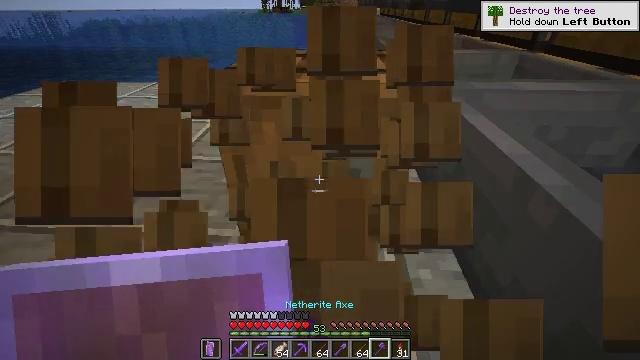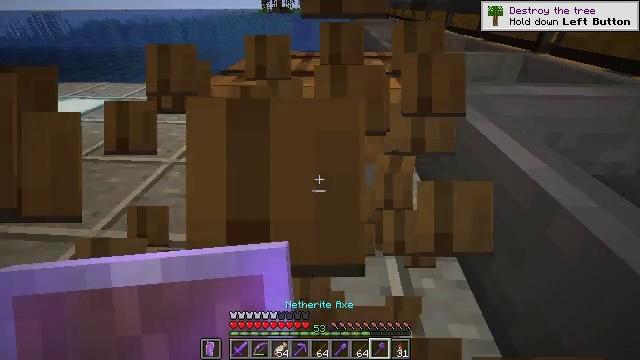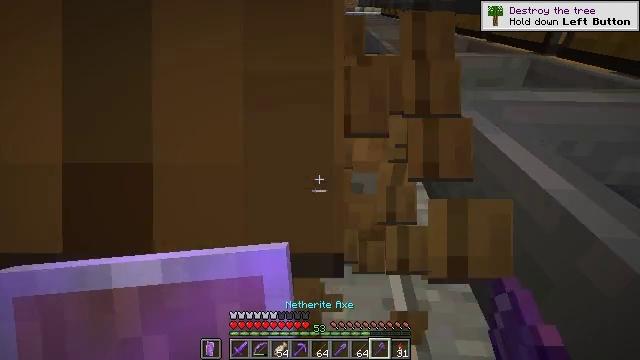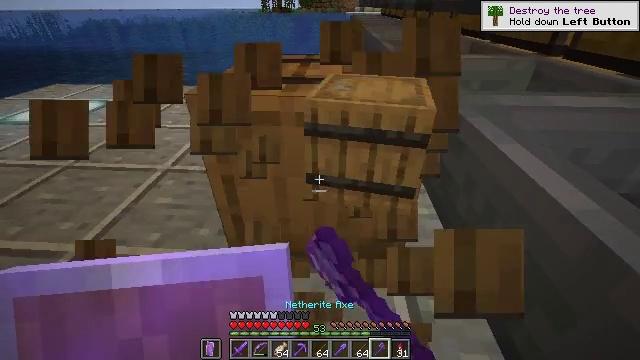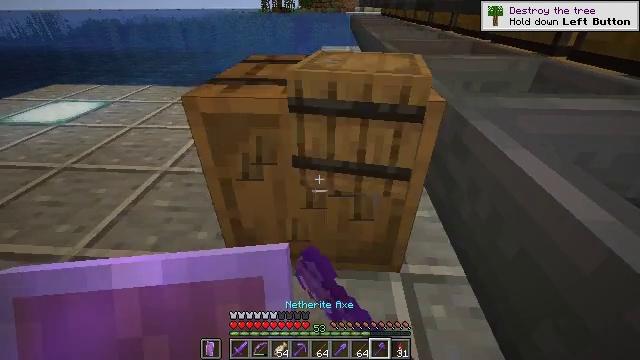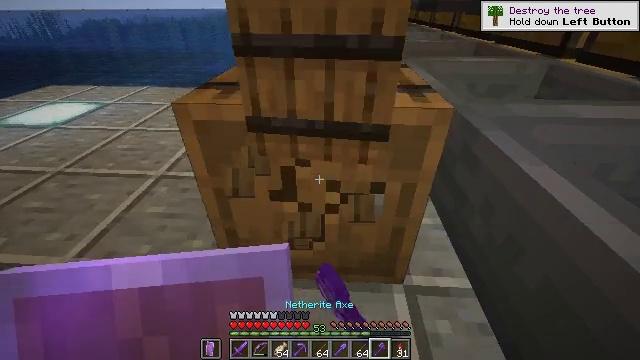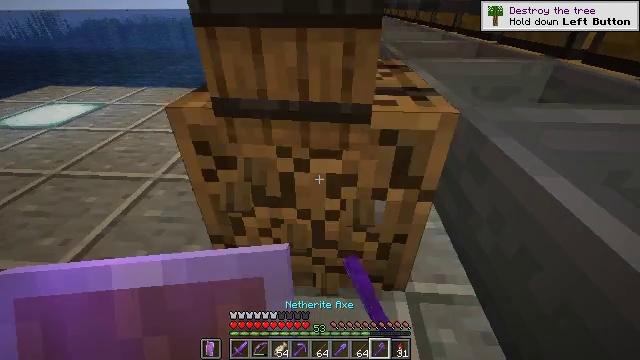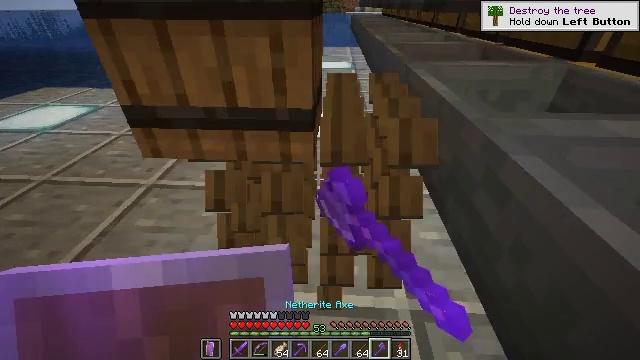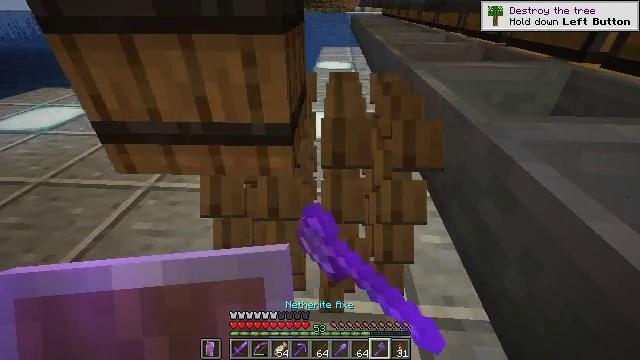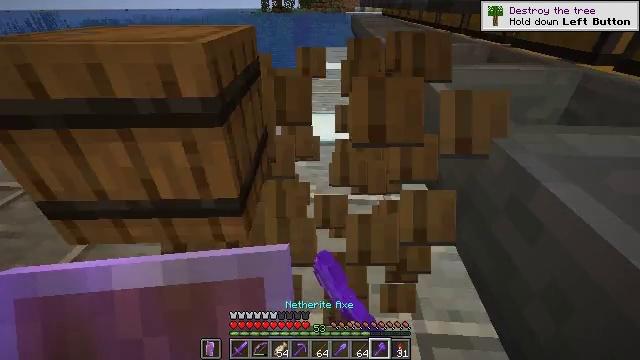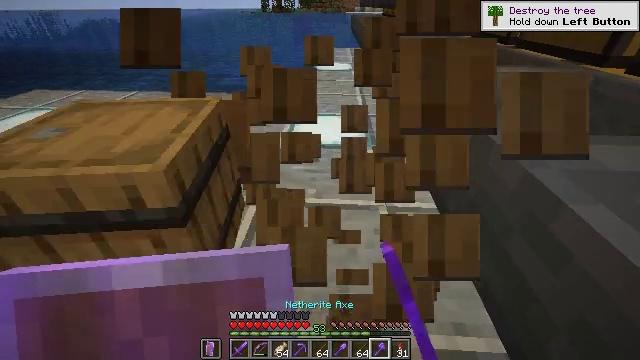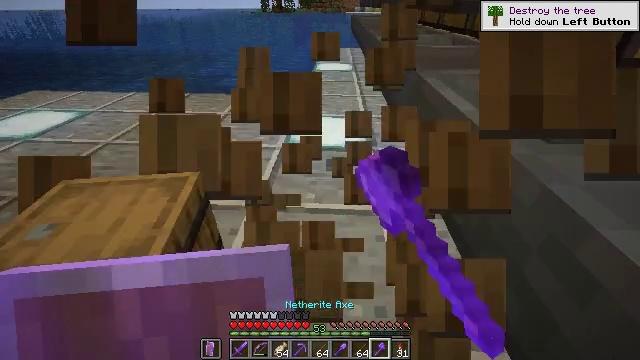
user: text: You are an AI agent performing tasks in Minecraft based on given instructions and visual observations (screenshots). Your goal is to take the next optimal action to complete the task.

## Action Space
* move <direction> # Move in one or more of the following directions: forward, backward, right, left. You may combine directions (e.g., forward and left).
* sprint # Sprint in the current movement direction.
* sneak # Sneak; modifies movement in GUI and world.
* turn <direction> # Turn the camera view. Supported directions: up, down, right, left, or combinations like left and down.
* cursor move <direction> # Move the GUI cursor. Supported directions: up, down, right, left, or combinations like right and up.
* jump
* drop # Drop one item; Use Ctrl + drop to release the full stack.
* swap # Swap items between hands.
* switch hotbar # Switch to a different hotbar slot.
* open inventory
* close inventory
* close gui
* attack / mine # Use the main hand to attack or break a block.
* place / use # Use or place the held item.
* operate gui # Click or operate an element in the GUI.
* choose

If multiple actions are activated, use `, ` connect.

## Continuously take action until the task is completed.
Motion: motion action
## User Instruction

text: Break the barrel to collect it.
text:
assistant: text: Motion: move forward, sneak, attack / mine
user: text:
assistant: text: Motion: move forward, sneak, attack / mine
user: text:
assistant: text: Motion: move forward, sneak, attack / mine
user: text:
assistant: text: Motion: move forward, sneak, attack / mine
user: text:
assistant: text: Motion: move forward, sneak, attack / mine
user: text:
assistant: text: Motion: move forward, sneak, attack / mine
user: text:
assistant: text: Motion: move forward, sneak, attack / mine
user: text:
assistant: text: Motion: move forward, sneak, attack / mine
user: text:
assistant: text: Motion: move forward, sneak, attack / mine
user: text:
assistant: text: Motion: move forward, sneak, attack / mine
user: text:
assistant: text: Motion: move forward, sneak, attack / mine
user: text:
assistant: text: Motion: sneak, attack / mine